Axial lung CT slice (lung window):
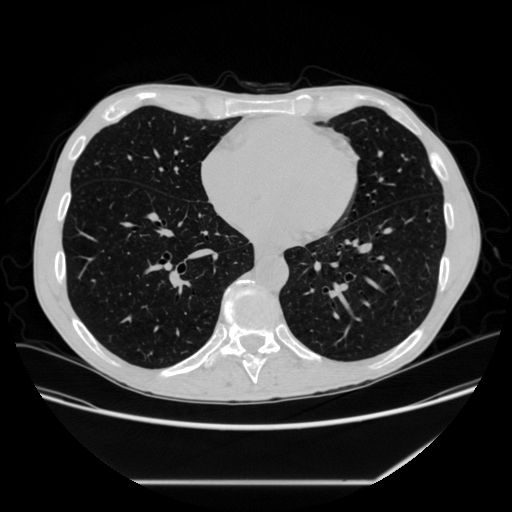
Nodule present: no